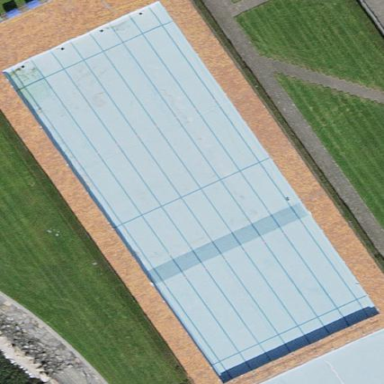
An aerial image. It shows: Swimming pool located in leisure land.